【题型】选择题　【知识点】立体几何　【难度】medium
\subsection*{在圆锥 \(PO\) 中，已知高 \(PO=2\)，底面圆的半径为 4，\(M\) 为母线 \(PB\) 的中点，根据圆锥曲线的定义，下列四个图中的截面边界曲线分别为圆、椭圆、双曲线及抛物线，下面四个命题，正确的个数为（）}

①圆的面积为 \(4\pi\)；

②椭圆的长轴长为 \(\sqrt{37}\)；

③双曲线两渐近线的夹角正切值为 \(\dfrac{3}{4}\)；

④抛物线的焦点到准线的距离为 \(\dfrac{4\sqrt{5}}{5}\)

\vspace{0.5em}
A. 1个 \quad B. 2个 \quad C. 3个 \quad D. 4个
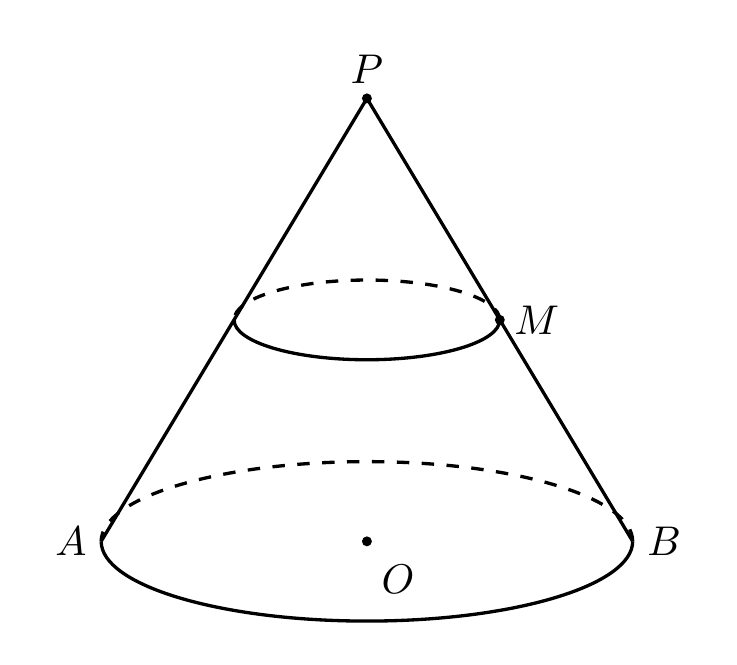
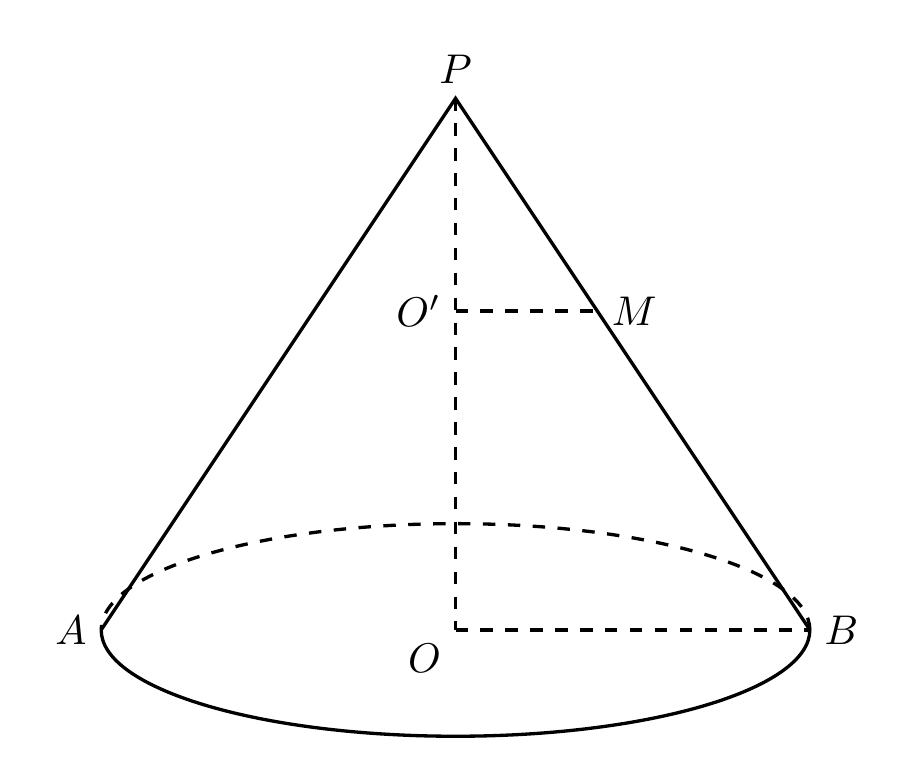
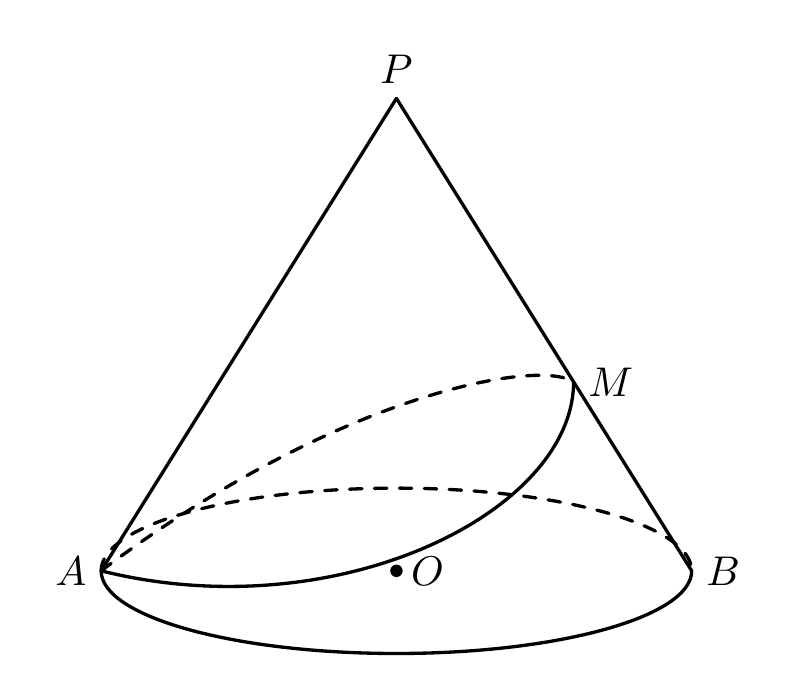
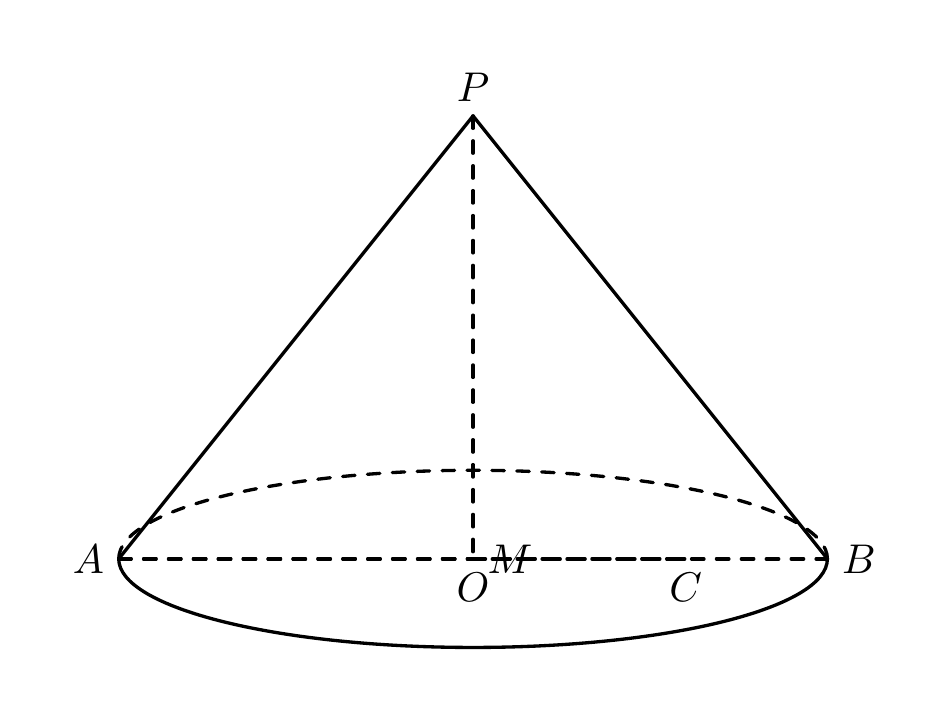
【解答】
\vspace{1em}
\textbf{【答案】B}

\vspace{1em}
\textbf{【解析】}对于①，\(M\) 为母线 \(PB\) 的中点，因此截面圆的半径为底面圆的半径的 \(\frac{1}{2}\)，

即截面圆半径为 2，则圆的面积为 \(4\pi\)，故①正确；

---

对于②，如图，在圆锥的轴截面 \(PAB\) 中，作 \(MC \perp AB\)，垂足为 \(C\)，

由题意可得 \(M\) 为母线 \(PB\) 的中点，则 \(MC = \frac{1}{2}PO = 1\)，\(AC = 4 + 2 = 6\)，

故椭圆的长轴长为 \(AM = \sqrt{AC^2 + MC^2} = \sqrt{36 + 1} = \sqrt{37}\)，②正确；

---

对于③，如图，在与平面 \(PAB\) 垂直且过点 \(M\) 的平面内，建立平面直角坐标系，

坐标原点与点 \(P\) 到底面距离相等，

则点 \(M\) 坐标为 \((1,0)\)，双曲线与底面圆的一个交点为 \(D\)，其坐标为 \((2,2\sqrt{3})\)，

则设双曲线方程为 \(\dfrac{x^2}{a^2} - \dfrac{y^2}{b^2} = 1,(a>0,b>0)\)，

则 \(a=1\)，将 \((2,2\sqrt{3})\) 代入双曲线方程，得 \(\dfrac{4}{1} - \dfrac{12}{b^2} = 1\)，\(\therefore b^2 = 4\)，

设双曲线的渐近线 \(y = \dfrac{b}{a}x\) 与 \(x\) 轴的夹角为 \(\theta\)，则 \(\tan\theta = \dfrac{b}{a} = 2\)，

故双曲线两渐近线的夹角正切值为 \(\tan2\theta = \left|\dfrac{2 \times 2}{1 - 4}\right| = \dfrac{4}{3}\)，③错误；

---

对于④，如图，建立平面直角坐标系，

设抛物线与底面圆的一个交点为 \(H\)，

则 \(OM = \dfrac{1}{2}PA = \dfrac{1}{2}\sqrt{4^2 + 2^2} = \sqrt{5}\)，则 \(H(\sqrt{5},4)\)，

设抛物线方程为 \(y^2 = 2px,(p>0)\)，则 \(4^2 = 2p \times \sqrt{5}\)，\(\therefore p = \dfrac{8\sqrt{5}}{5}\)，

即抛物线的焦点到准线的距离为 \(\dfrac{8\sqrt{5}}{5}\)，④错误，

故正确的命题有 2 个，

故选：B

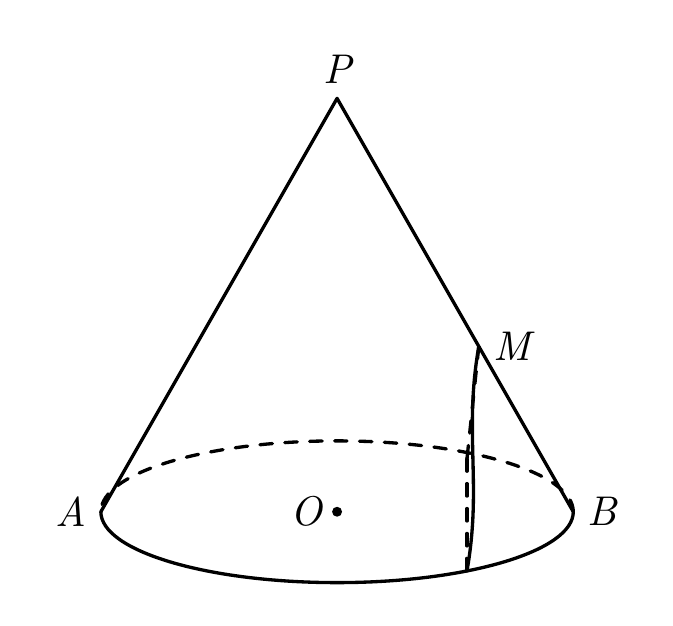
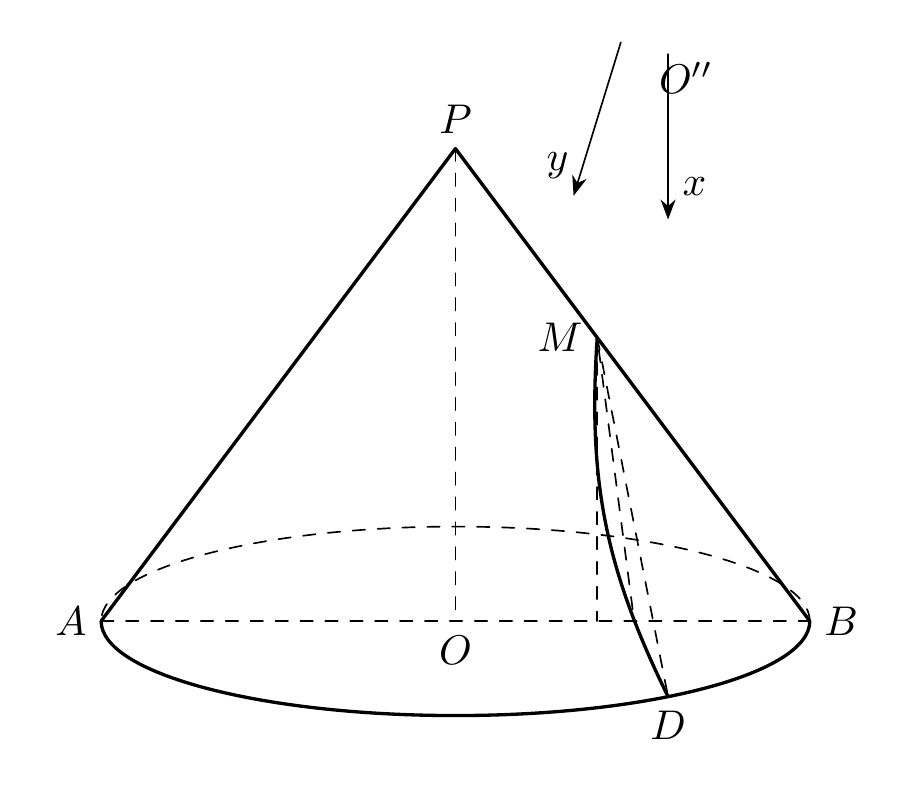
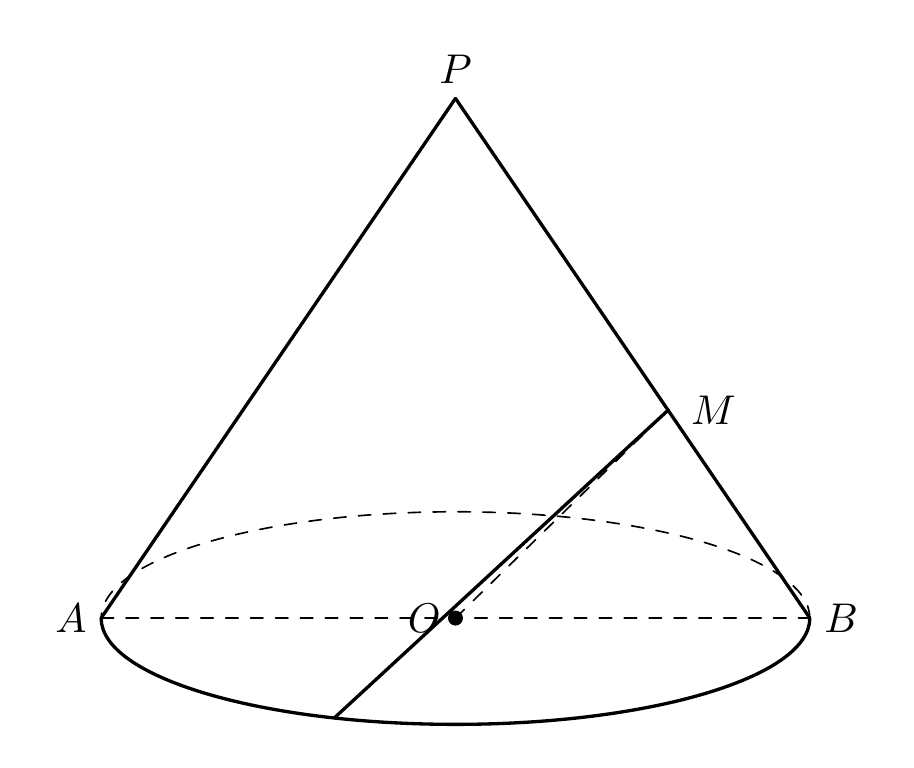
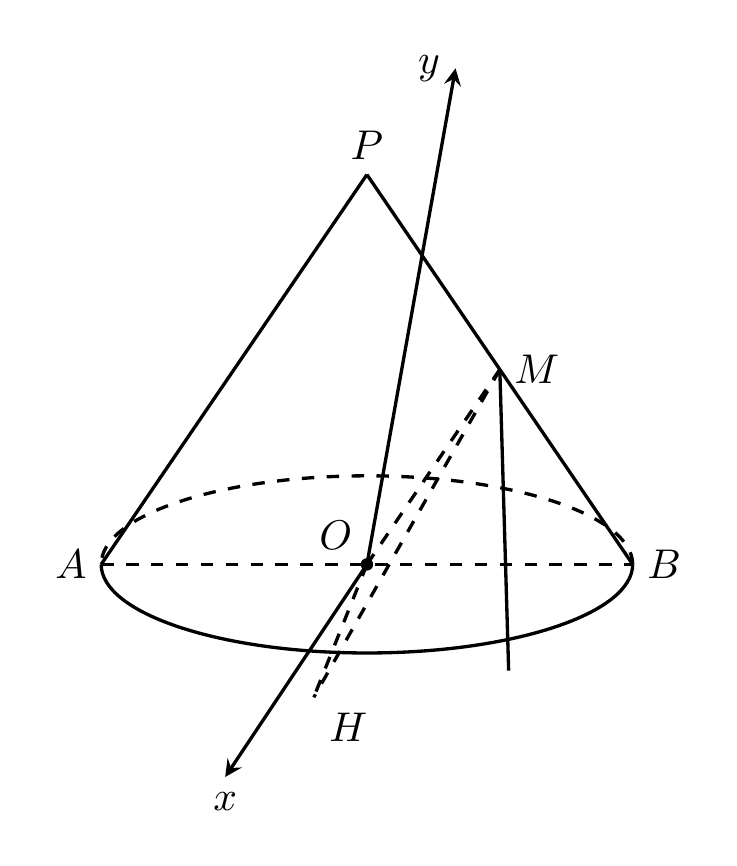